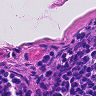
Metastatic tissue present: no